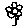
Label: flower